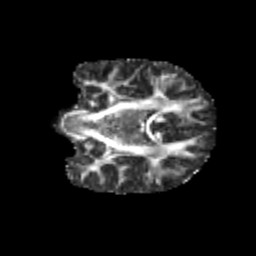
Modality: FA
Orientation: coronal
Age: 9
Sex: male
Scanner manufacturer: siemens
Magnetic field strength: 3 T
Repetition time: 3.8 s
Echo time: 0.07 s